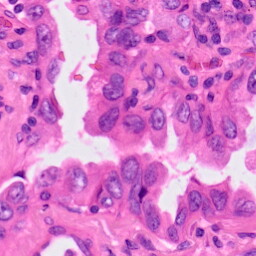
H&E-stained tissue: Lung